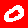
Digit: 0